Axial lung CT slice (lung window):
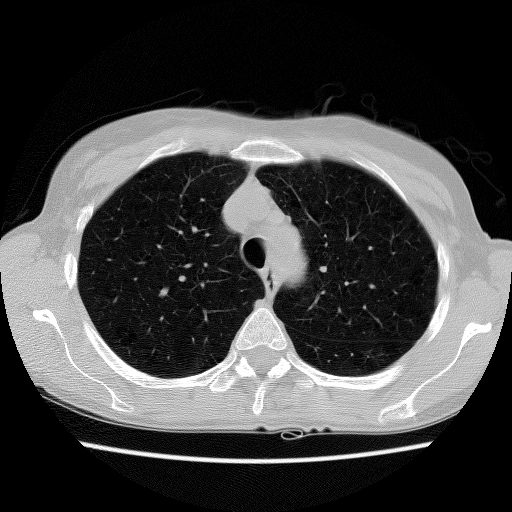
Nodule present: no